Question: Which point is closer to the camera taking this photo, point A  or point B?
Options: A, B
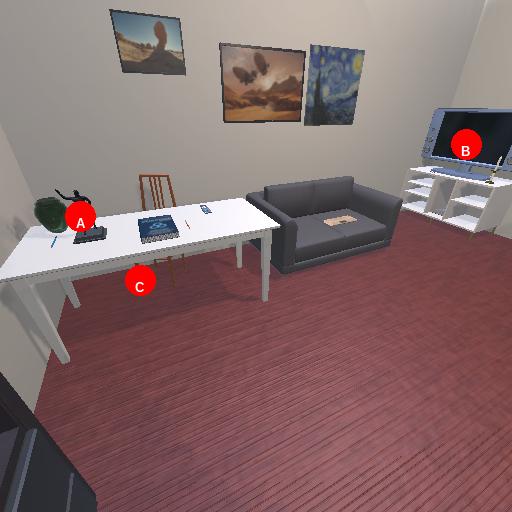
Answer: A